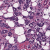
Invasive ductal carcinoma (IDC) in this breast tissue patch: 1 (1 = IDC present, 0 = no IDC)